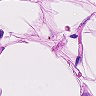
Metastatic tissue present: no